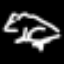
Label: frog